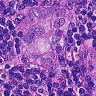
Metastatic tissue present: yes